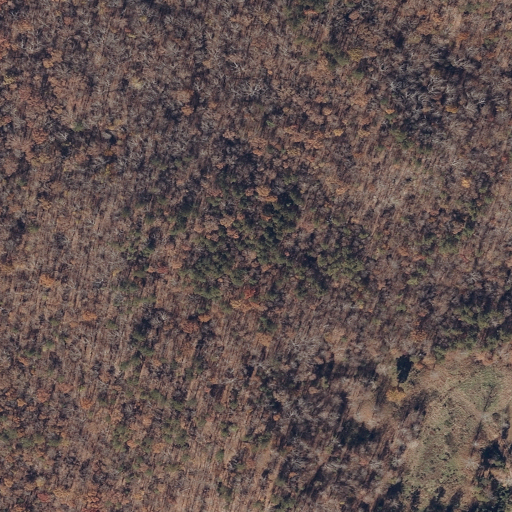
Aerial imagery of mountain in Alabama named Roach Back containing deciduous forest, shrub, and pasture